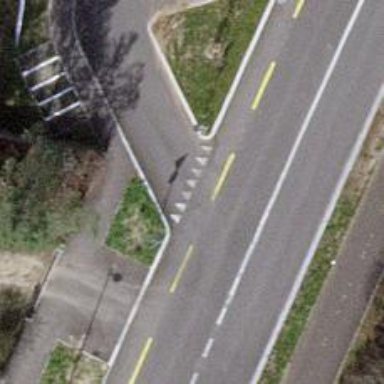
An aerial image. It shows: Road with "give way" sign.